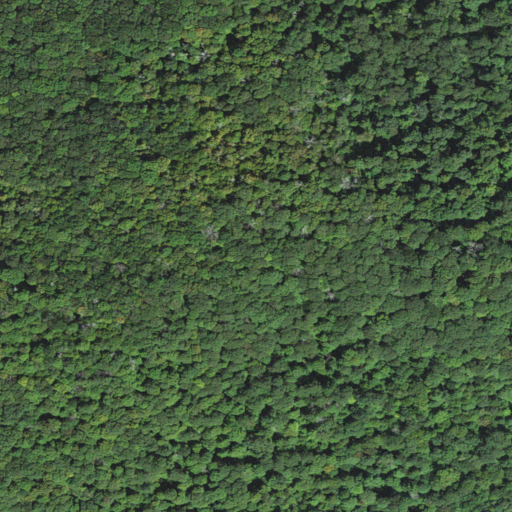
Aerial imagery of ridge(s) in West Virginia named Laurel Mountain containing only deciduous forest